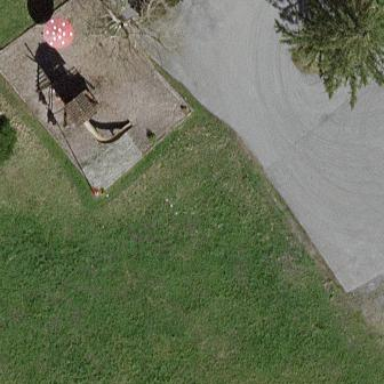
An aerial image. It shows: Playground area for leisure activities on the land.